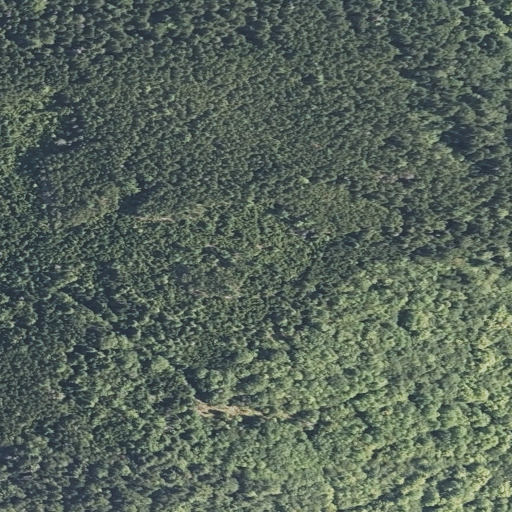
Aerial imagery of mountain in Maine named Porcupine Mountain containing evergreen forest, mixed forest, and deciduous forest